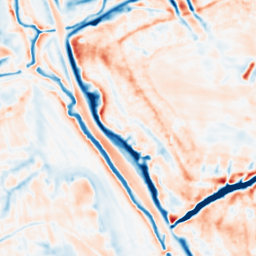
Category: multiscale
Decomposition family: dog_multiscale
Decomposition parameters: sigma_ratio: 1.4
n_scales: 5
base_sigma: 1
Upsampling method: fft_zeropad
Upsampling parameters: scale: 2
Upsampling scale: 2